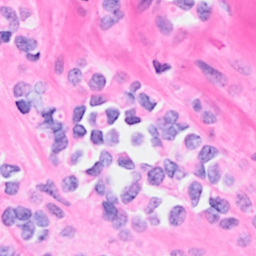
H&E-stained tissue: Breast